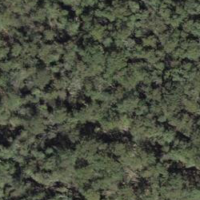
EUNIS habitat code: 41
Species observed at this site:
Rhododendron ferrugineum